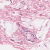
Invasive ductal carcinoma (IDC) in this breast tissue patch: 0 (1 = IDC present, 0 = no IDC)